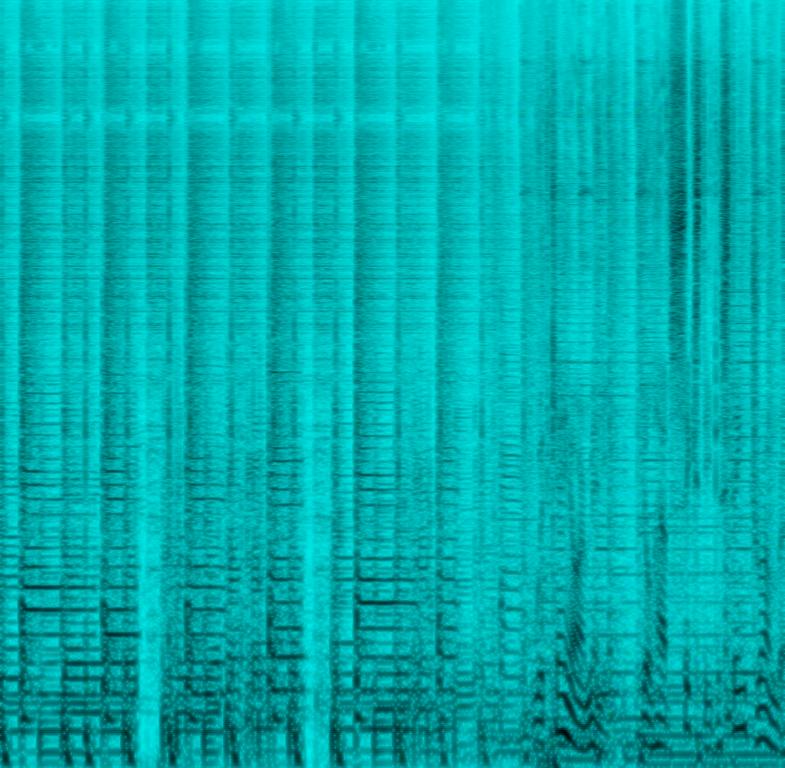
This is an advertisement video for a rhythm machine. Firstly, it is shown playing behind a bass guitar jam. Then, it is shown playing behind an acoustic guitar jam. A male voice is describing the benefits and functions of the rhythm machine. The parts where the instruments can be heard without the interruption of the voice can be sampled for use in beat-making.